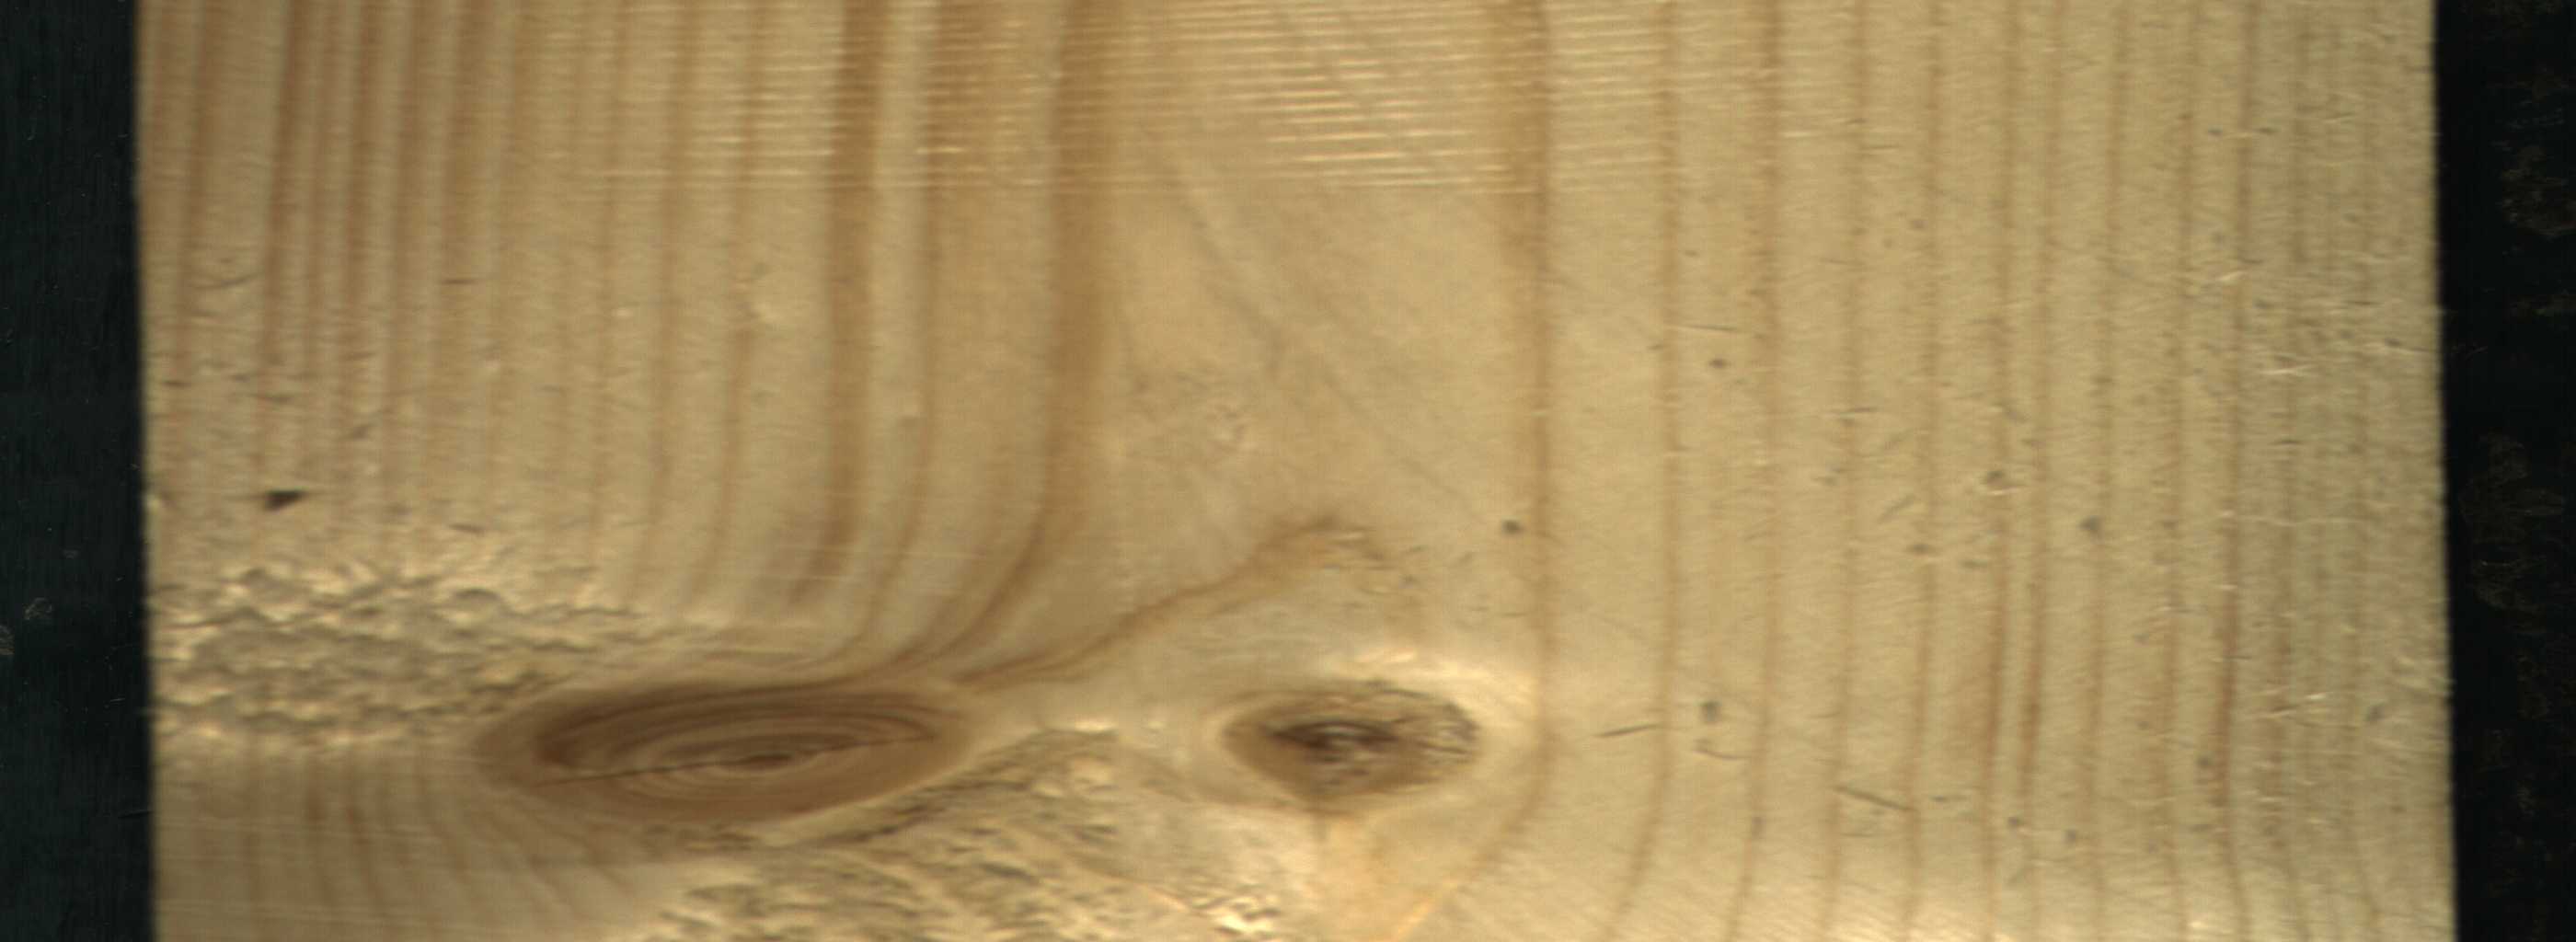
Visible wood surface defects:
Live_Knot
Live_Knot